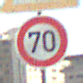
Verkehrszeichen: Geschwindigkeit70
Zusatzzeichen oben: ReiterRechts
Umgebung: Outdoor, Suburban
Tageszeit: MorningAfternoon
Wetter: PartlyCloudy
Licht: Natural
Jahreszeit: NotSpecified
Kontrast: HighContrast